Question: I know how to find minimum bounding box using regionprops() in Matlab and boundingRect() using OpenCV. How to find a bounding box of points (not minimum bounding box) given the angle of orientation? For example in image below where the line is the major axis of the rectangle.

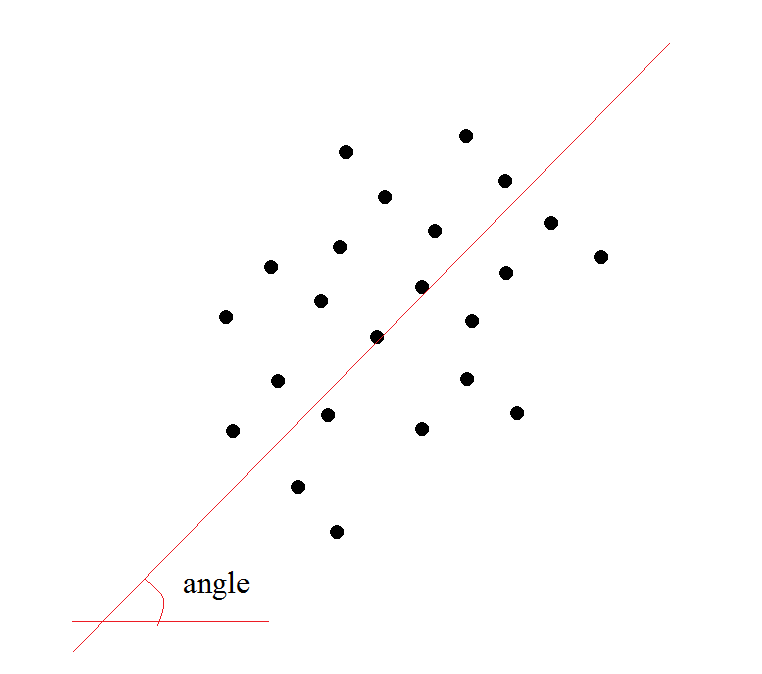
Answer: Well, there are many possible solutions. I'll mention three of these:
1. rotate all points so that the red line becomes parallel to the x (or y) axis; then, find the minimum axis oriented bounding box of transformed points; then, rotate back the box to find the desired one.
2. find the projection of every point on the red line and on a blue line (perpendicular to the red one), storing minimum and maximum values per coordinate.
3. find the distance of all points from the red line; then, with some consideration you should easily find two coords of the box; then you can repeat the computation taking a line perpendicular to the red one to find the missing two coords for the box